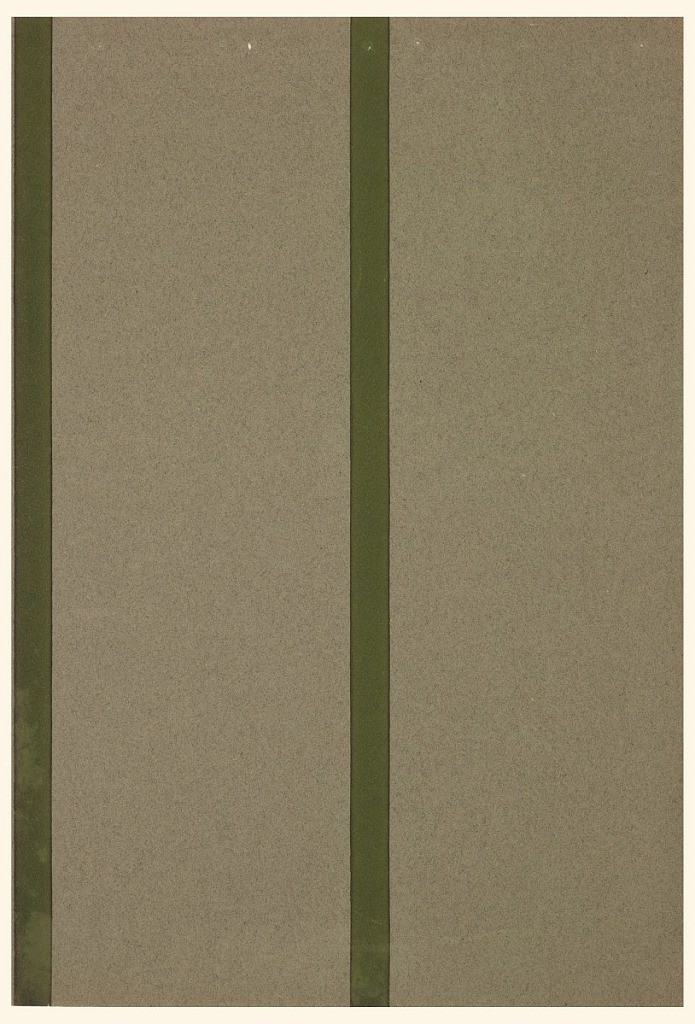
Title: Sidewall - sample
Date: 1907–08
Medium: Machine-printed on paper
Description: Stripe design, wide bands of white alternating with narrow bands of green.